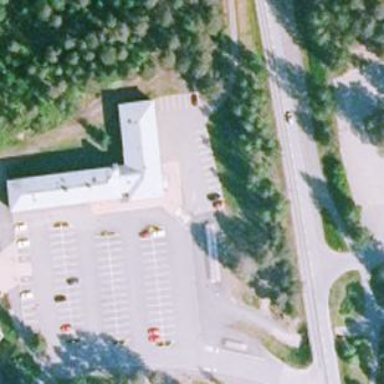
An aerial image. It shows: School.